Question: I have this black and white image, which I would like to transform into a new image where the 4 corner balls will form a perfectly rectangle and keep all relative distances among all objects of the original image.
I believe that a sort of rotation would accomplish what I am wanting, but, being a novice with OpenCV, I do not know how to do that. As far as I have learned, one can rotate an image, but what I am wanting is not to rotate the entire image but only the above described rectangle of balls (and all objects inside that rectangle).
Any suggestions would be very much appreciated.
Thanks in advance
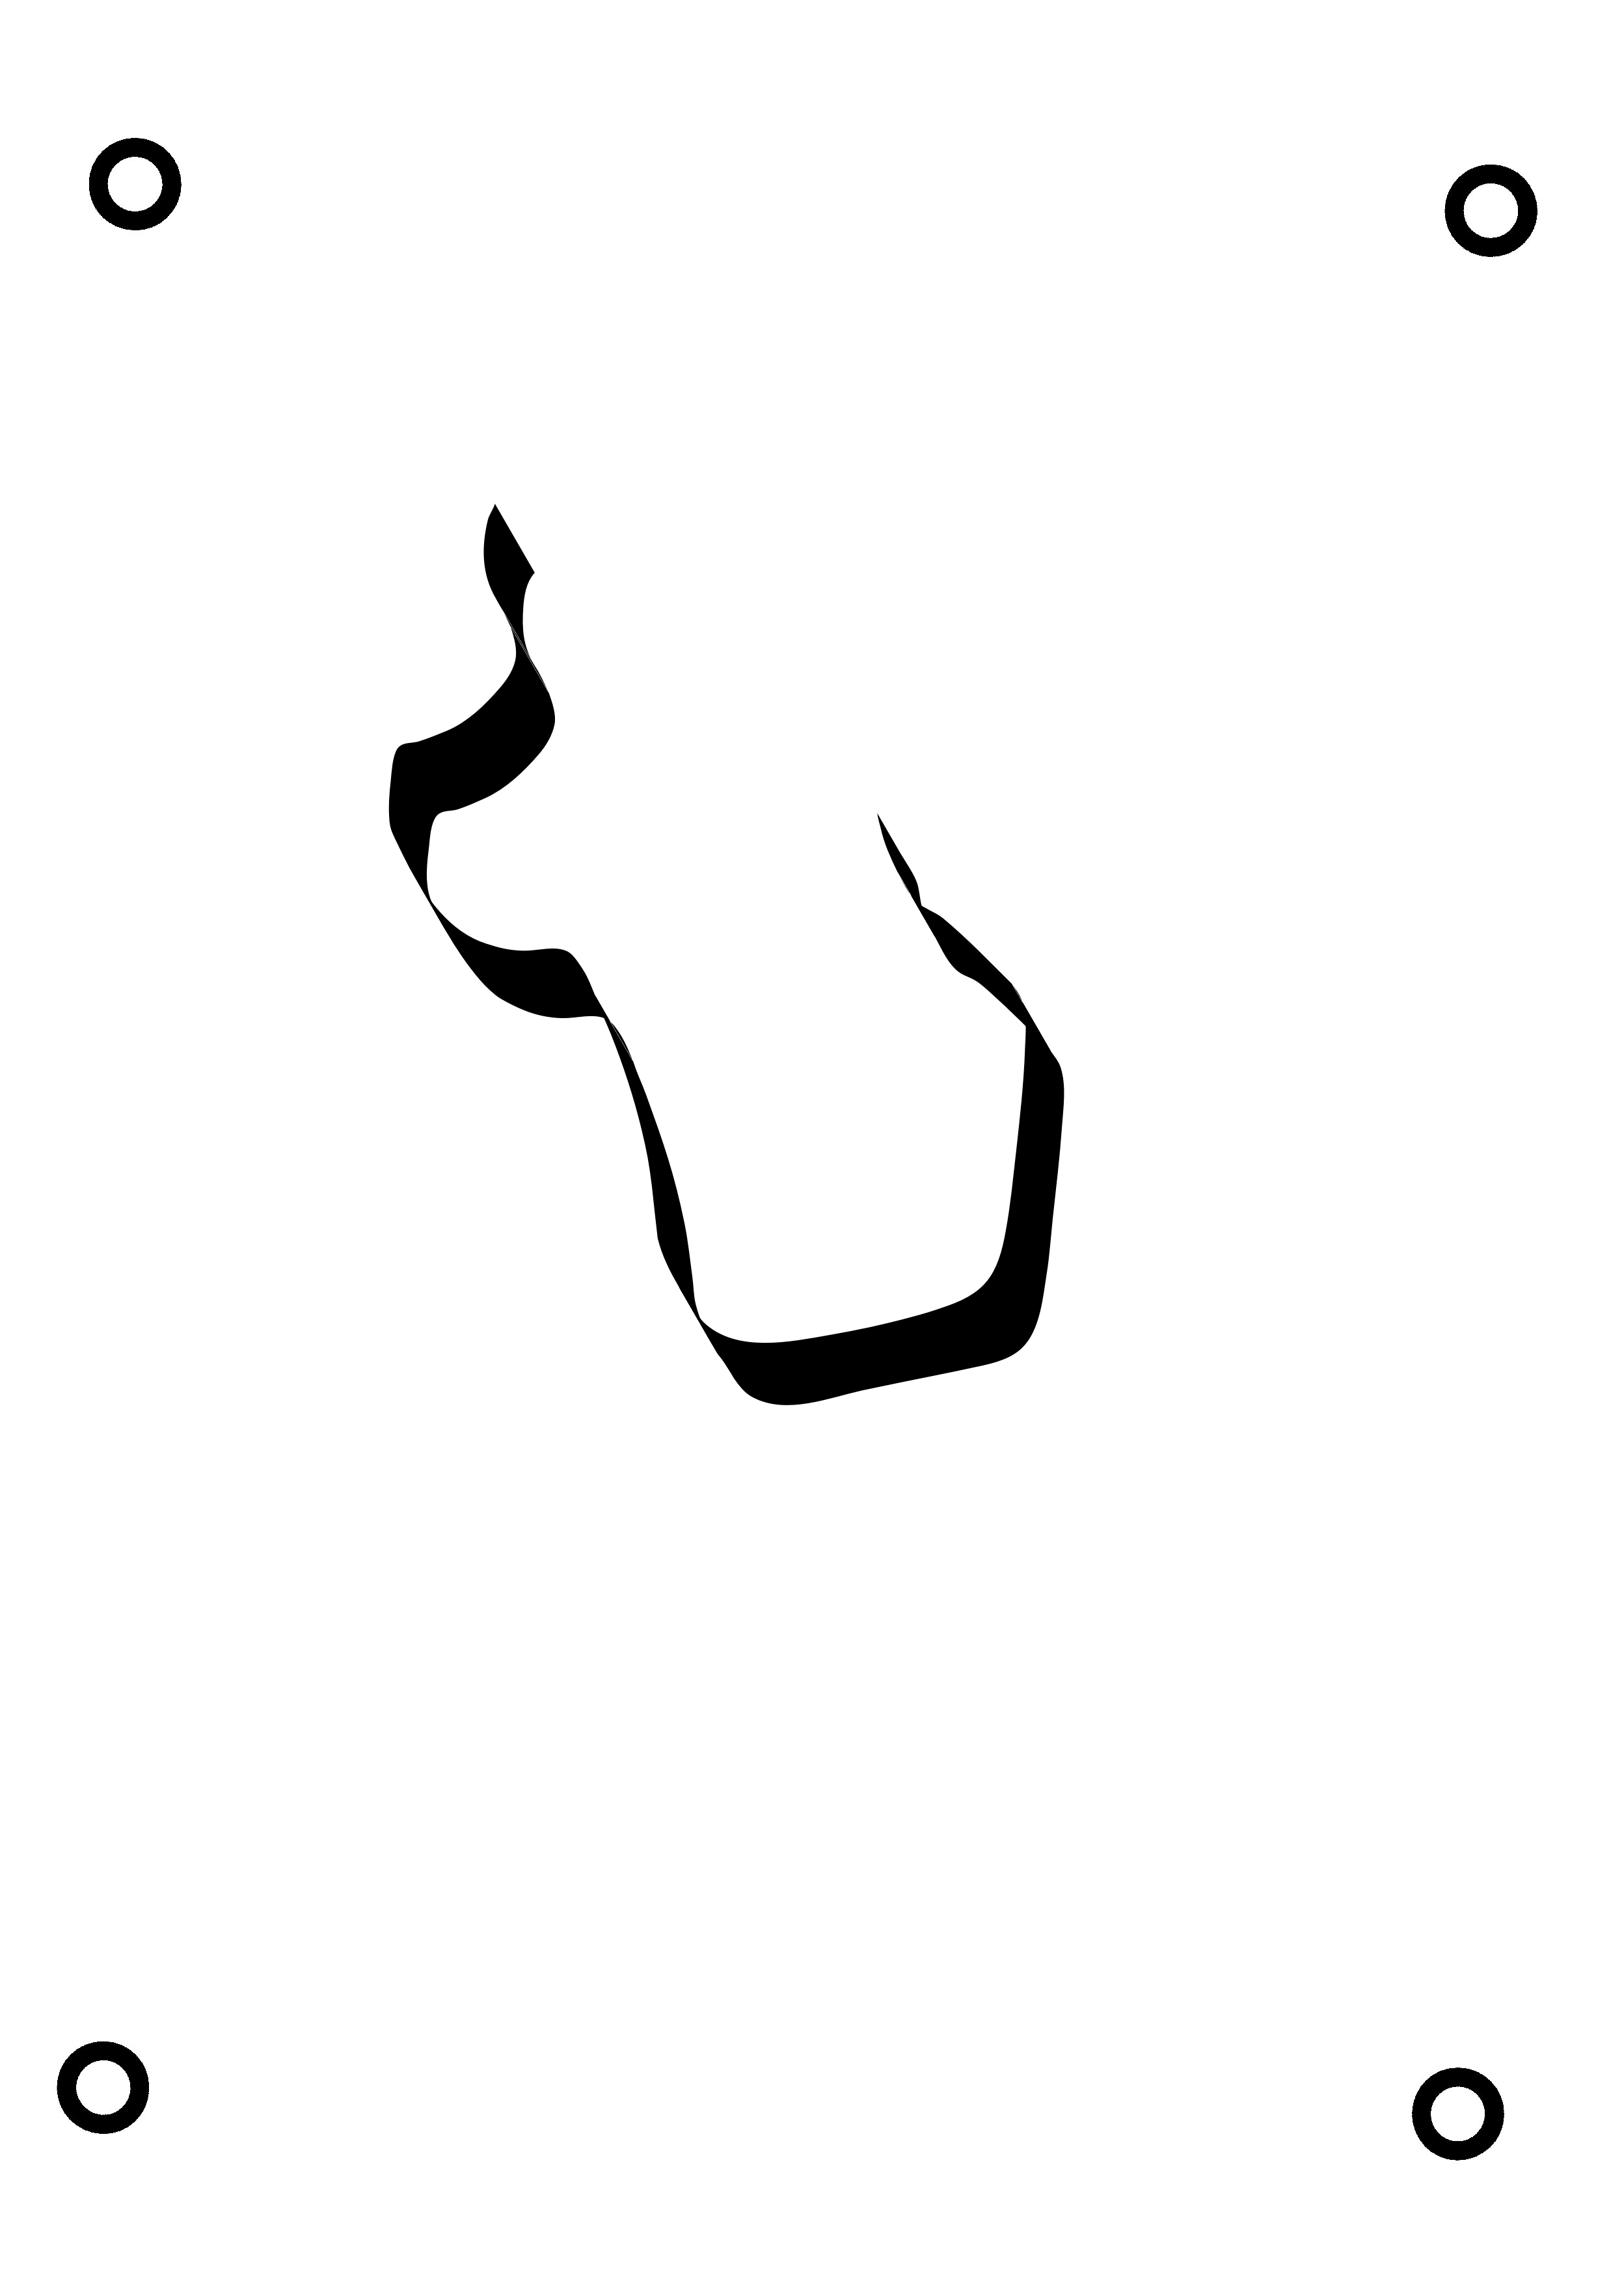
Answer: Thanks for all comments, which put me on the right track.
I have solved my own problem, using the following Python code:
'''
import cv2
import numpy as np
img = cv2.imread('x.jpg', -1)
h, w = img.shape
img2 = img[:400, :400]
iIndex = np.where(img2 == 0)
xmed1 = np.mean(iIndex[0])
ymed1 = np.mean(iIndex[1])
img2 = img[:400, w-400:]
iIndex = np.where(img2 == 0)
xmed2 = np.mean(iIndex[0])
ymed2 = np.mean(iIndex[1]) + w - 100
angle = np.arctan((xmed2-xmed1)/(ymed2-ymed1))
angle = np.degrees(angle)
m = cv2.getRotationMatrix2D((xmed1,ymed1), angle, 1)
imgR = cv2.warpAffine(img, m, (w, h))
imgR[:, :100] = 255
imgR[:, w - 100:] = 255
imgR[-100:, :] = 255
imgR[:100, :] = 255
cv2.namedWindow('rotated', cv2.WINDOW_KEEPRATIO)
cv2.imshow('rotated', imgR)
cv2.resizeWindow('rotated', 1000, 1000)
cv2.waitKey(0)
cv2.destroyAllWindows()
'''